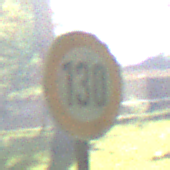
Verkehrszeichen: Geschwindigkeit130
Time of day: MorningAfternoon
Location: Outdoor (Nature)
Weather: Clear
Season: NotSpecified
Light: Natural